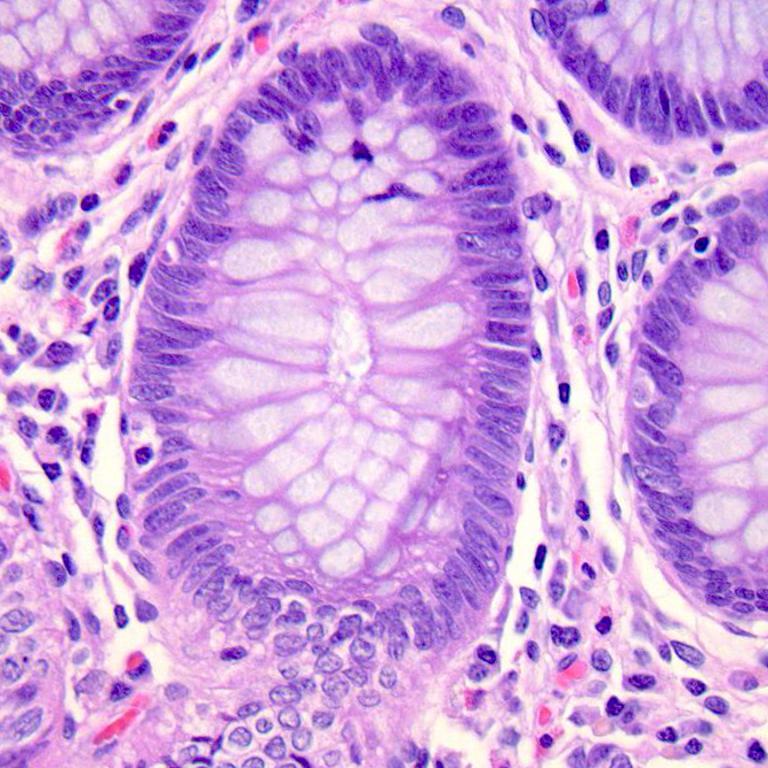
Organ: colon
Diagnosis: benign